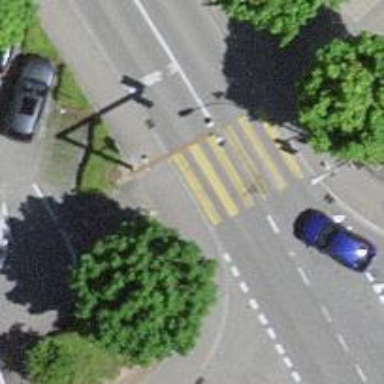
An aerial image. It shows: Road crossing with traffic signals.